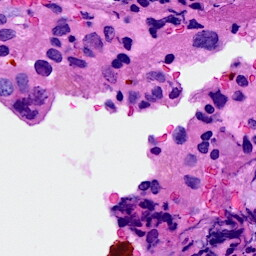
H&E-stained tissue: Breast